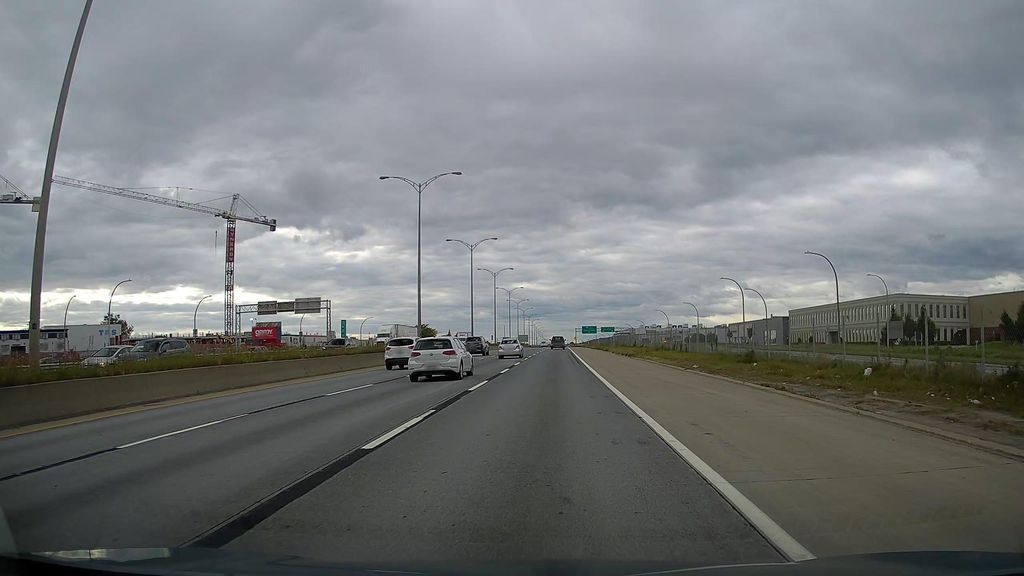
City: montreal